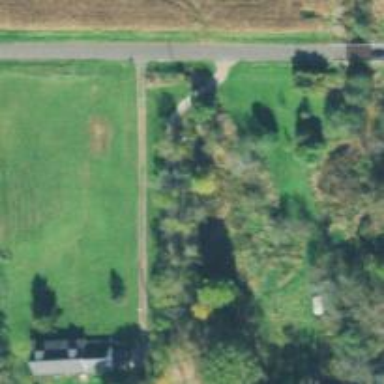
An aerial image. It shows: Driveway leading to service road.